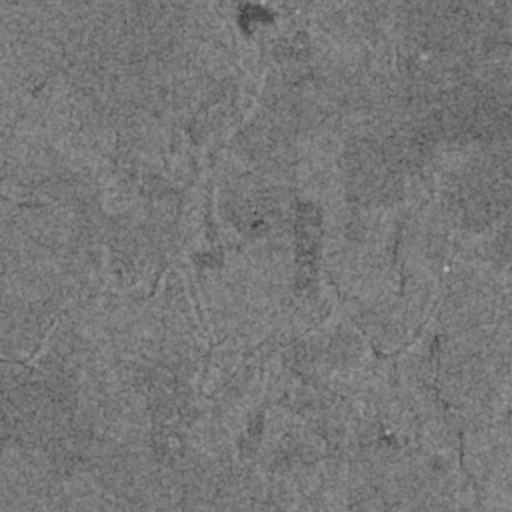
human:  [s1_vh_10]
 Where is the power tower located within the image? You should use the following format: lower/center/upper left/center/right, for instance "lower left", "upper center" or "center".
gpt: The power tower is located in the upper right of the image.
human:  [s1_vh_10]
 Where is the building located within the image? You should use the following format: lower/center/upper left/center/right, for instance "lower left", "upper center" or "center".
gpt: The building is located in the center of the image.
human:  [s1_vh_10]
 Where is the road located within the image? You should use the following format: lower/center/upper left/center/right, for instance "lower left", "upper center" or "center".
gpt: There is no road in the image.

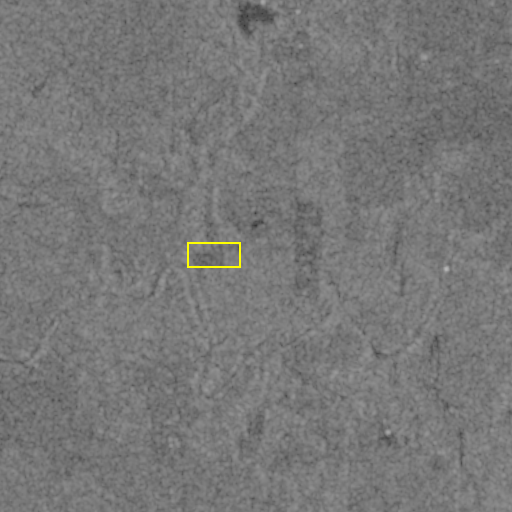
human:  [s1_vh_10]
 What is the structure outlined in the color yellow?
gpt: The structure outlined in yellow is a park.
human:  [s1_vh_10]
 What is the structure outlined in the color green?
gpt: There is no green outline.